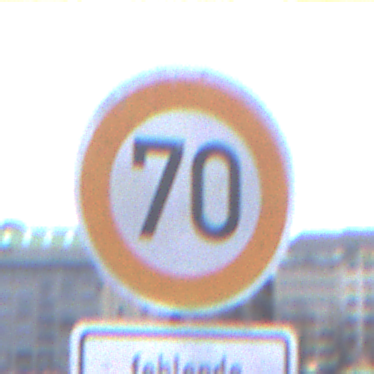
Verkehrszeichen: Geschwindigkeit70
Zusatzzeichen unten: HinweiseAufGefahrenDurchVerbaleAngabe7
Umgebung: Outdoor, Urban
Tageszeit: MorningAfternoon
Wetter: Overcast
Licht: Natural
Jahreszeit: NotSpecified
Kontrast: LowContrast